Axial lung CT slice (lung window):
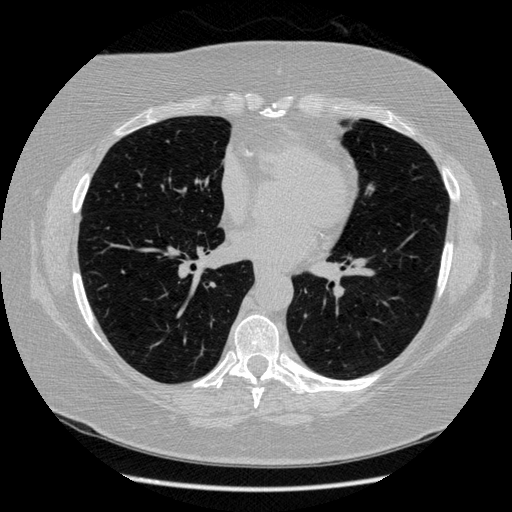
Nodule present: no